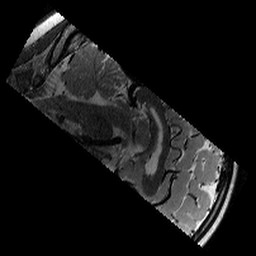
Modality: T2w
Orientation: sagittal
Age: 9
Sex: male
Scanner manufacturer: siemens
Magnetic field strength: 3 T
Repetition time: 9.23 s
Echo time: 0.067 s